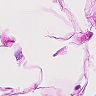
Metastatic tissue present: no